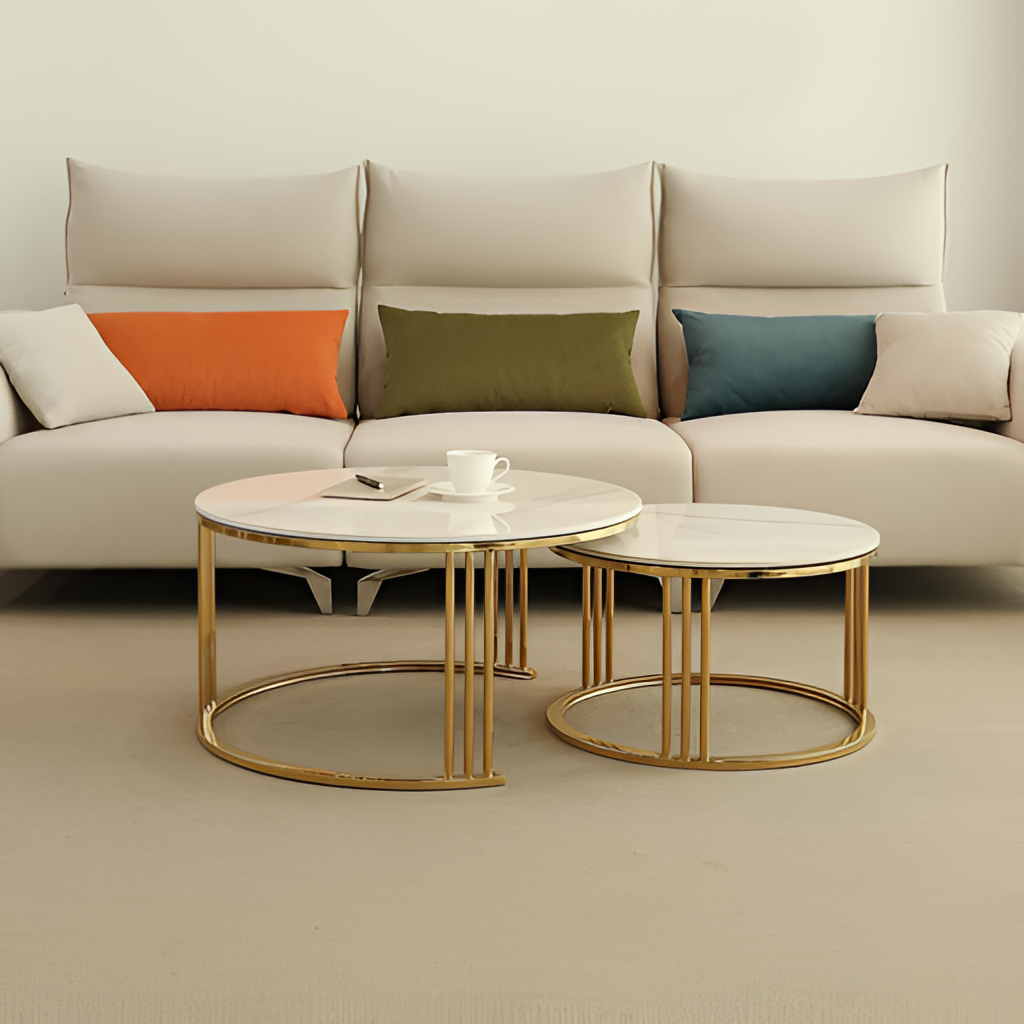
living room, marble coffee table, beige carpet flooring, with plain pattern, beige paint wallpaper, with solid pattern, modern